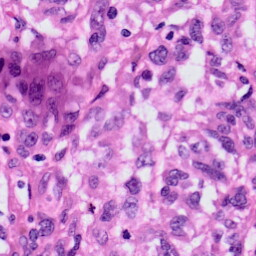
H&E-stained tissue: Skin